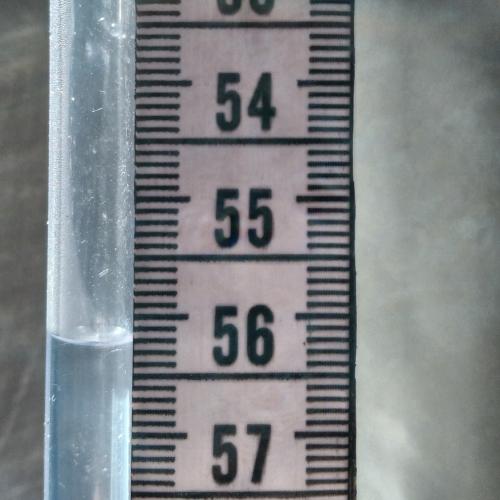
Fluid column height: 56.2 cm